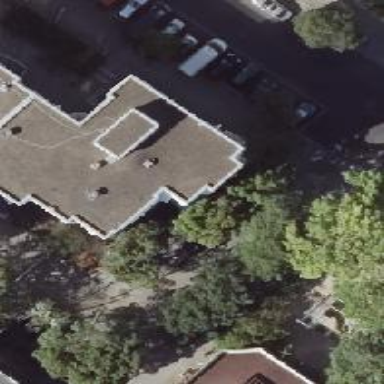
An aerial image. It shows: White apartment building with light gray roof.